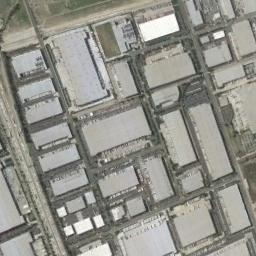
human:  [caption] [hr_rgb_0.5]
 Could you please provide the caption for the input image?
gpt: There are many blue houses in the industrial area .

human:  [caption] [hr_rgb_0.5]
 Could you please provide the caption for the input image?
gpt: The industrial area has some neatly arranged workshops of different sizes .

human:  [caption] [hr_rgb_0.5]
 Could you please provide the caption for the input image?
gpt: There are many houses of different shapes and sizes in the industrial zone .

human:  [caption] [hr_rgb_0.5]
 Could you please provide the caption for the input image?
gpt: In an industrial area, There are neatly planned factories and roads, Green belts, And parking lots .

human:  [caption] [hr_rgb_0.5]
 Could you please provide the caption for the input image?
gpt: There are many gray buildings on the industrial area .